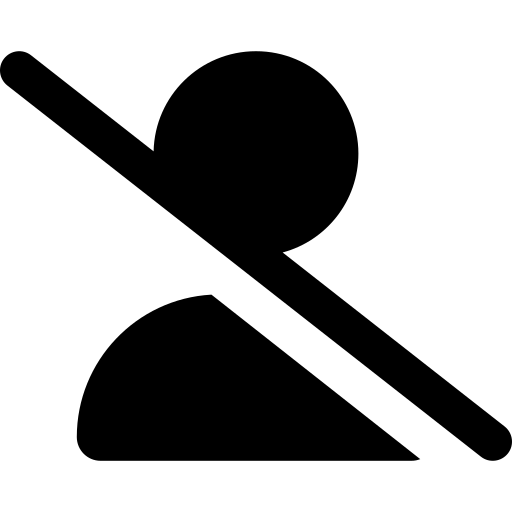
Tags: icon, FontAwesome, fa-icon, solid, user, slash